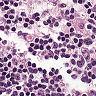
Metastatic tissue present: no